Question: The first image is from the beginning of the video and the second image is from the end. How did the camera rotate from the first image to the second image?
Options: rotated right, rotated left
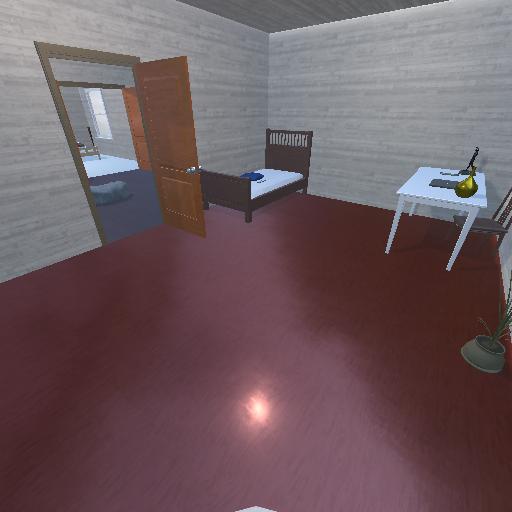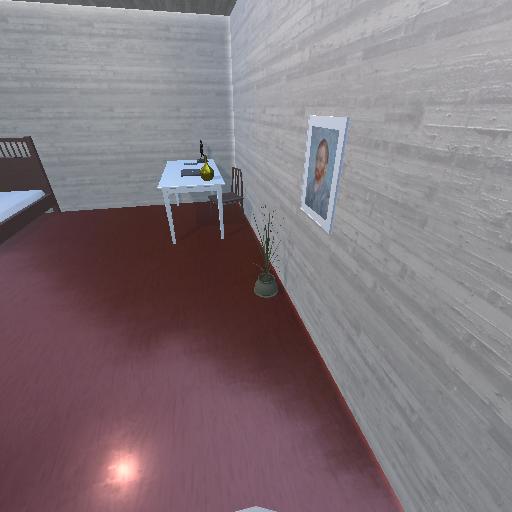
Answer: rotated right